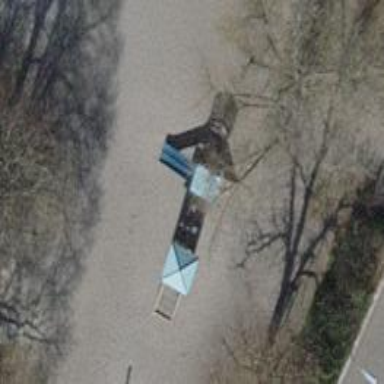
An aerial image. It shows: Playground structure.